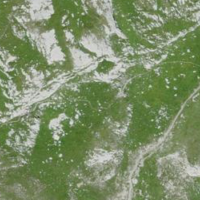
EUNIS habitat code: 26
Species observed at this site:
Gentiana clusii
Saxifraga paniculata
Campanula thyrsoides